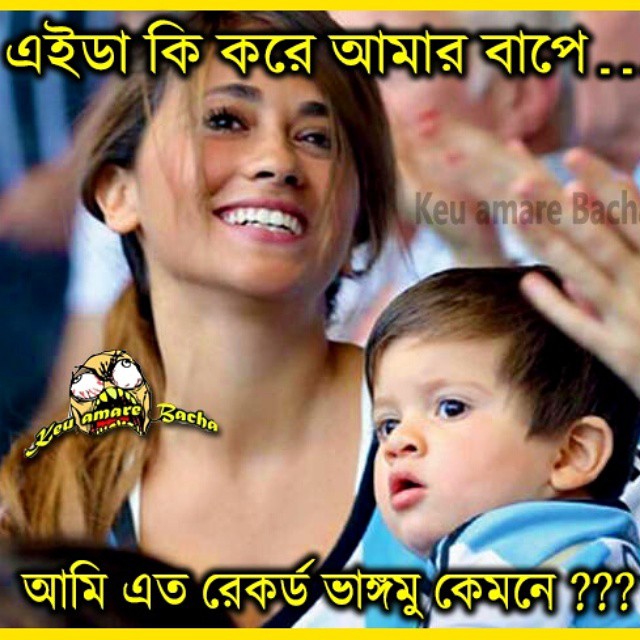
Caption: এইডা কি করে আমার বাপে... আমি এত রেকর্ড ভাঙ্গমু কেমনে ???
Label: non-hate